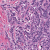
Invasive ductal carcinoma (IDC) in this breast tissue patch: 1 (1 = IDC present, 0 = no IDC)